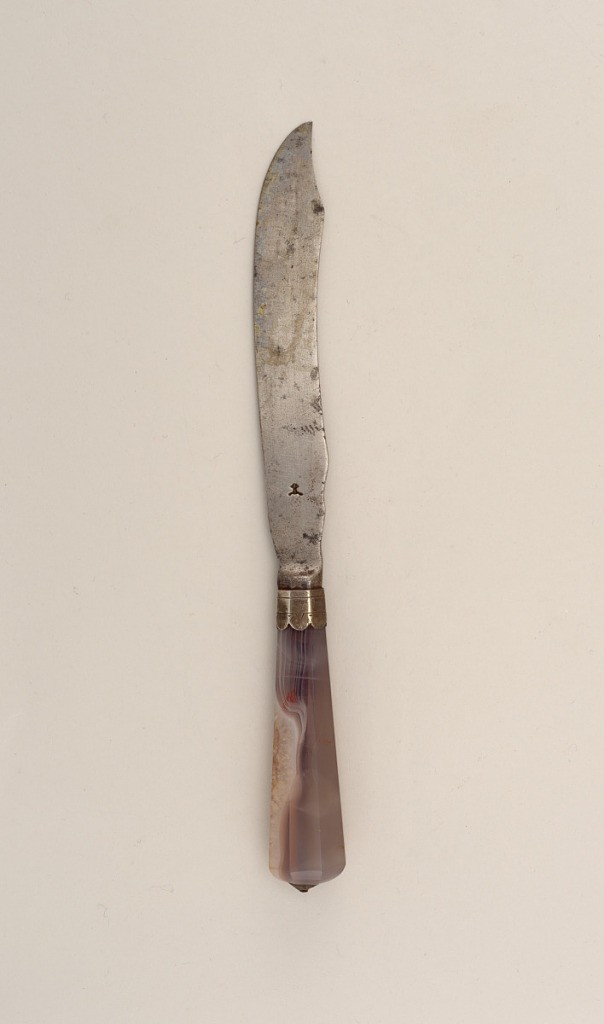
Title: Knife with Agate Handle
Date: ca. 1700–20
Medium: steel, agate, silver
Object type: knife
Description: Sabre-shaped blade with curved upper edge. Plain bolster, silver engraved ferrule with scalloped border. Flaring, faceted agate handle, silver conical mount on top.